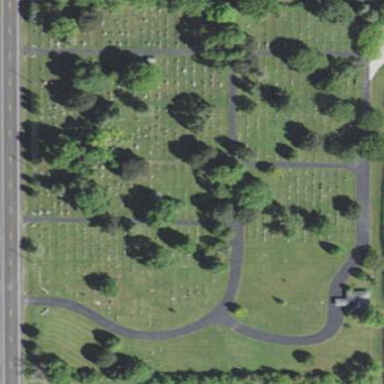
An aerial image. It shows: Graveyard area designated as cemetery.